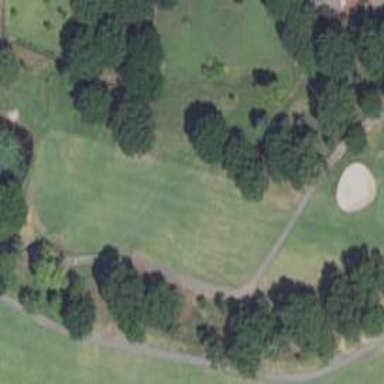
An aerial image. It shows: Grassy area designated as golf fairway.